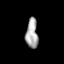
Tissue: prostate
Cell type: T cells
Senescence score: 0.2888
Nuclear area (px): 346
Mean DAPI intensity: 171.486